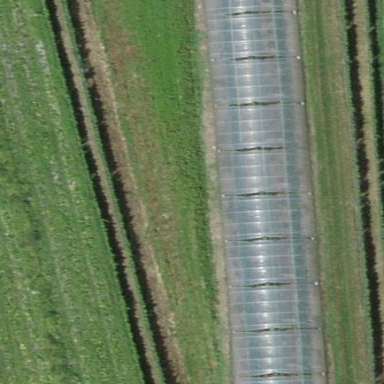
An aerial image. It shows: Greenhouse.